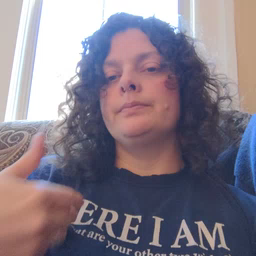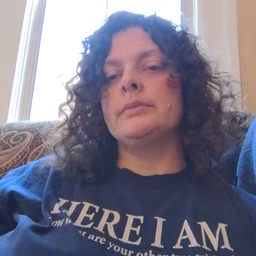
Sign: snack